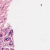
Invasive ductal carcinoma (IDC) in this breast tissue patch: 0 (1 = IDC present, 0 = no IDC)